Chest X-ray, AP view. Patient: 53 years old, sex M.
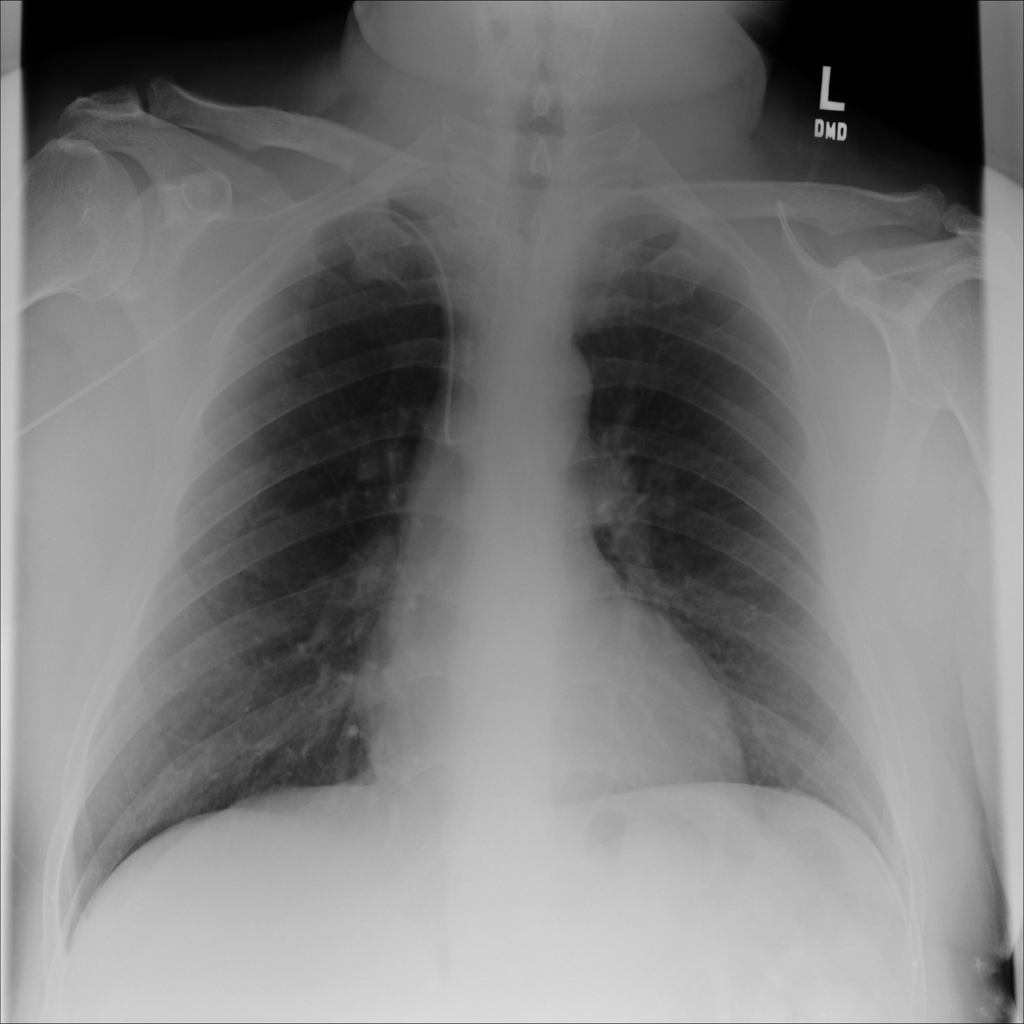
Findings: No Finding